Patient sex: F
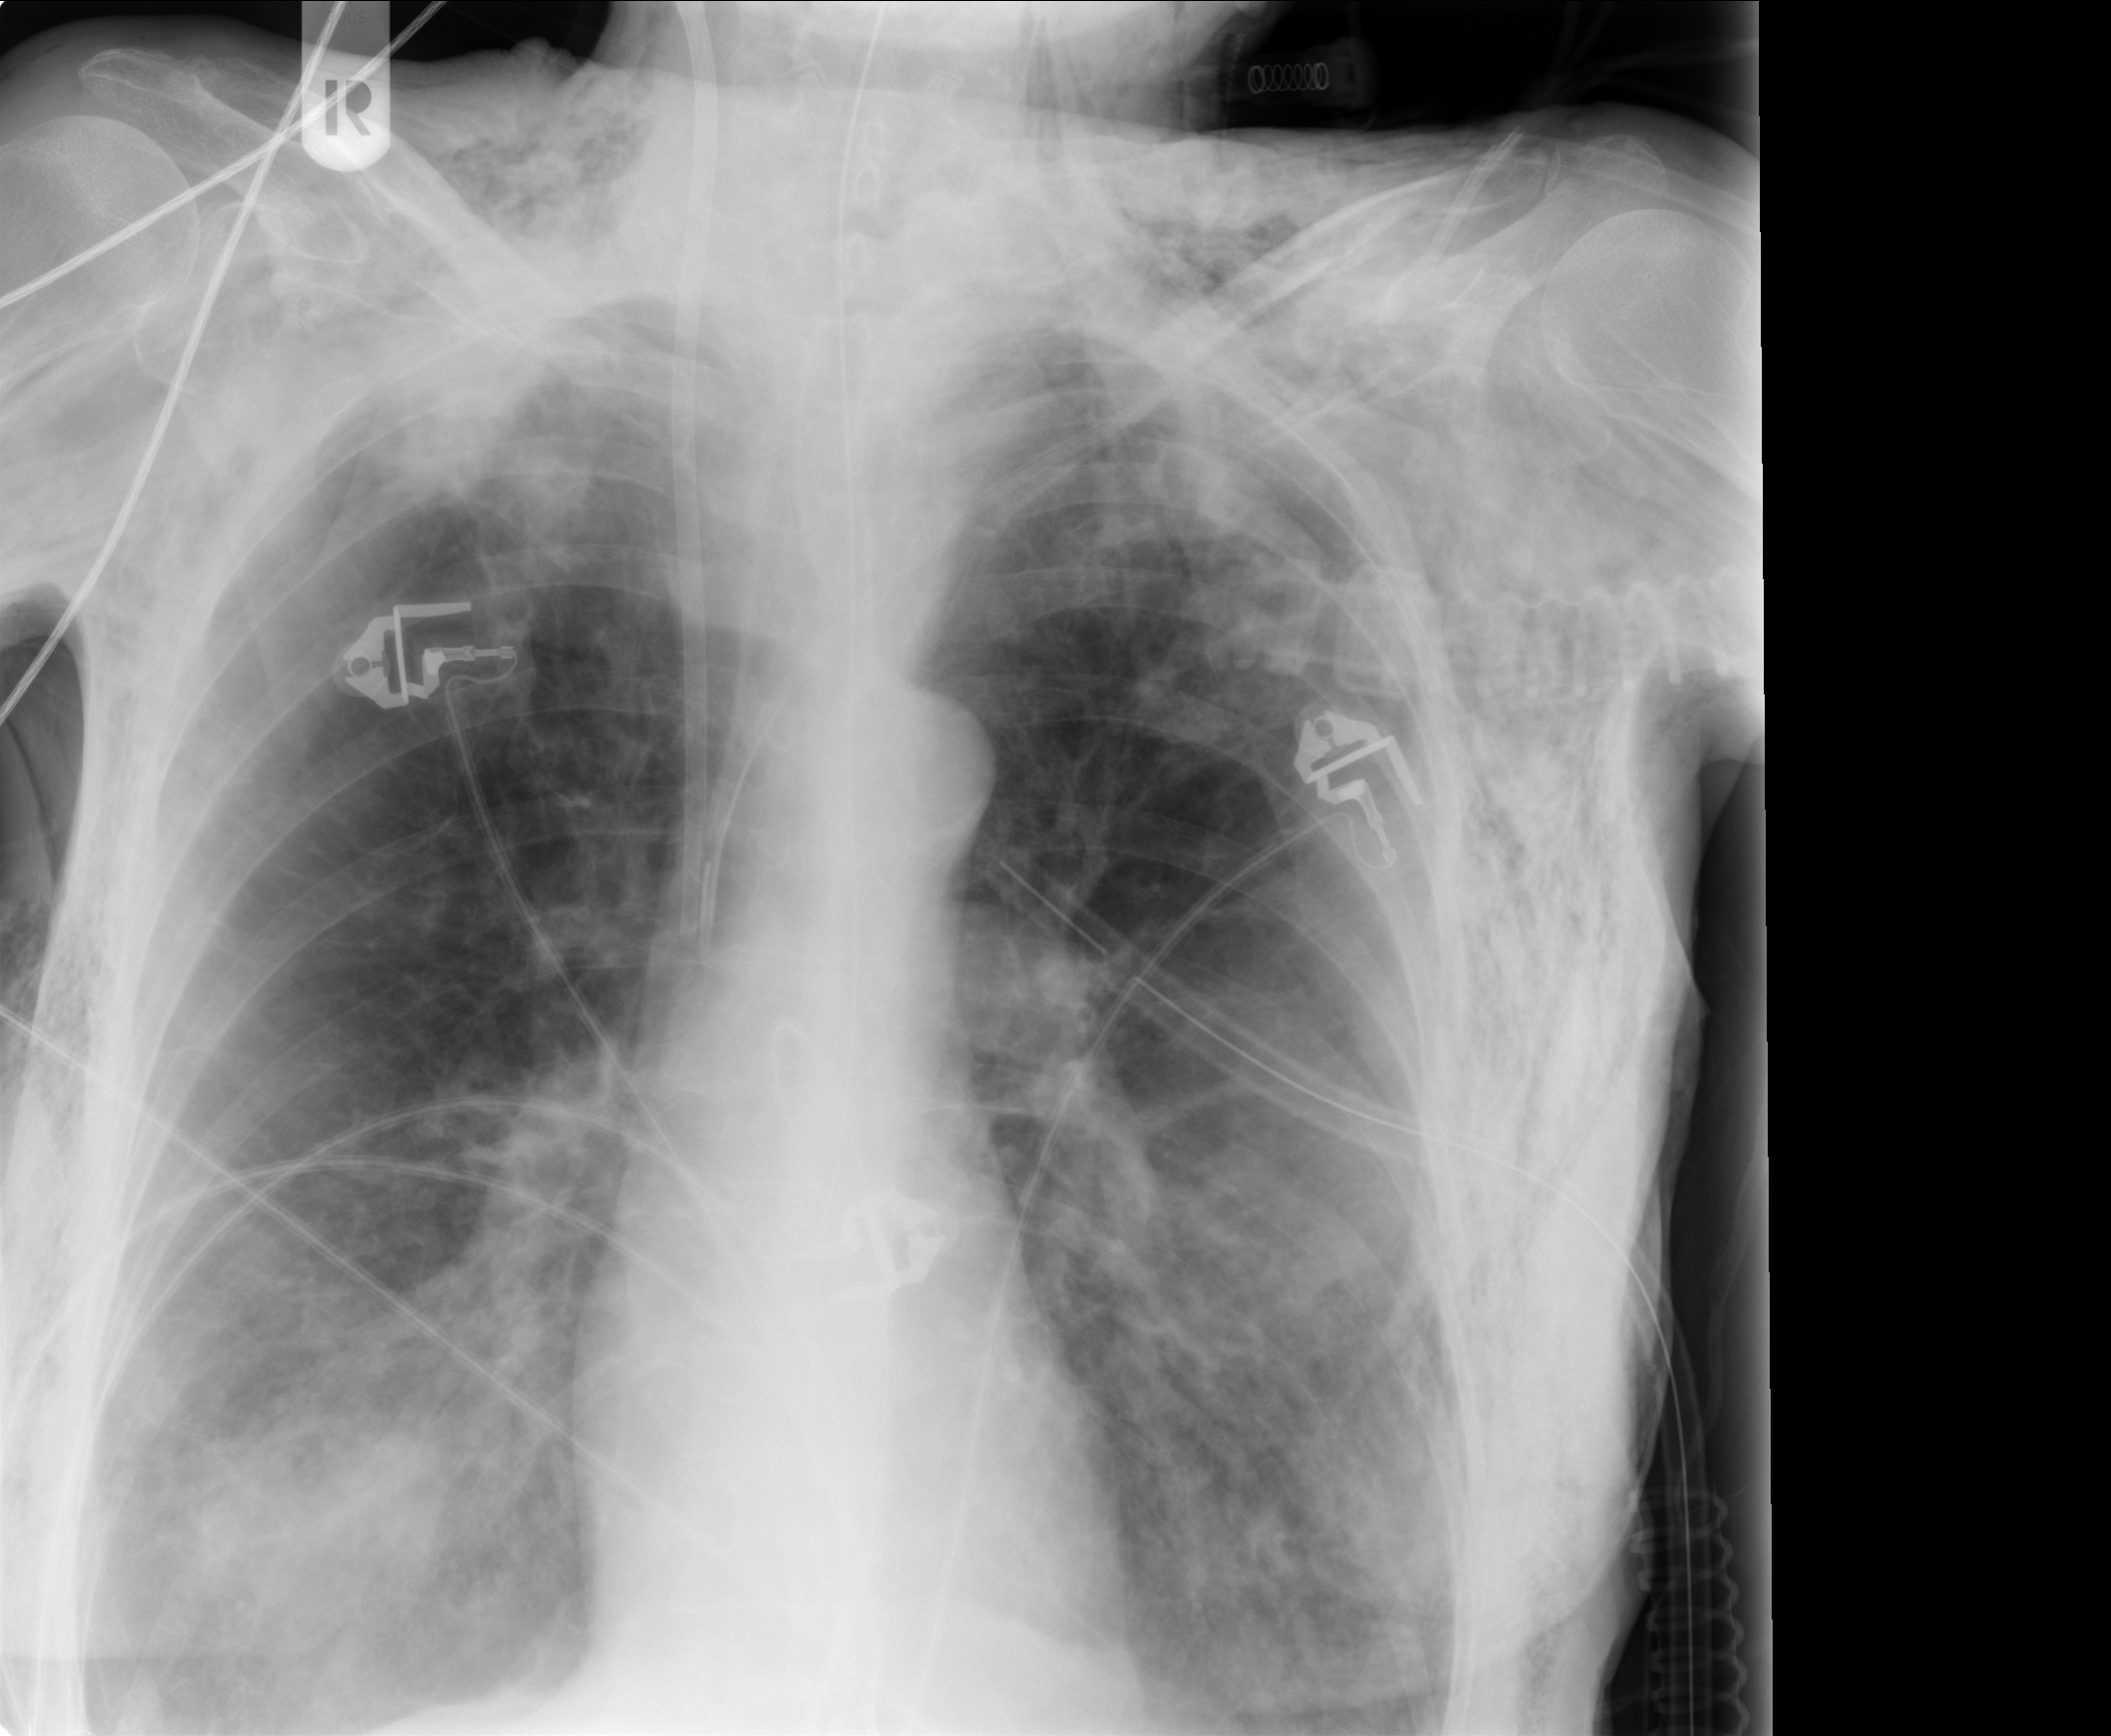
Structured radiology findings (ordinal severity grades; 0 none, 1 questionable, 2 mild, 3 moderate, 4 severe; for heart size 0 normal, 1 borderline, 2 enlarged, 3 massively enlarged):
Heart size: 0
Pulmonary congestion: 1
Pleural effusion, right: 2
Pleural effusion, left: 1
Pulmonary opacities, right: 3
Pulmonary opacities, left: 2
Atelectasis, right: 3
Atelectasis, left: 2